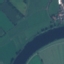
Label: River